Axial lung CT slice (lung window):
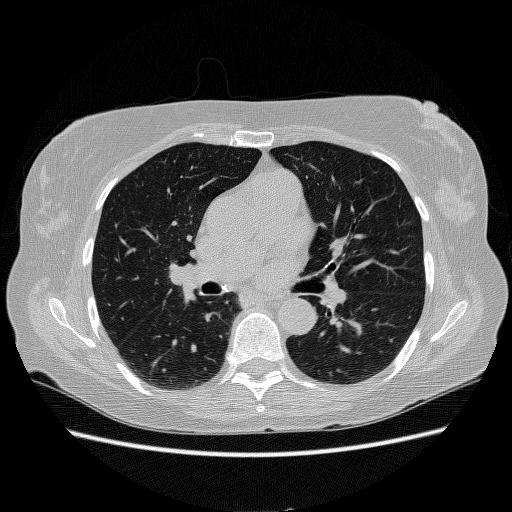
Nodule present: no